Field crop: maize
Growth stage: 2
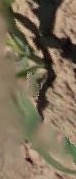
Species: maize